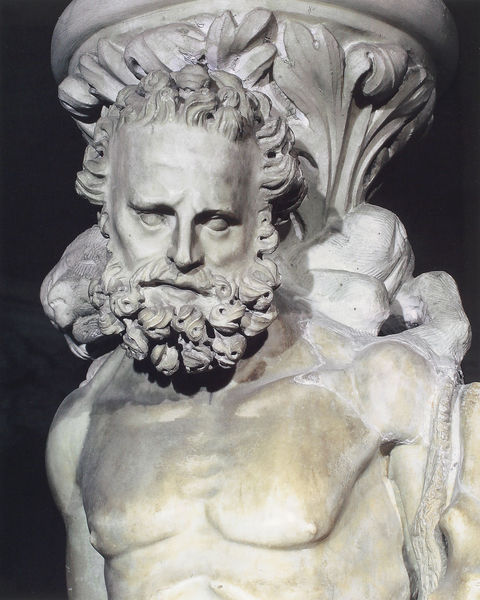
Titel: Kanzel
Künstler: Giovanni Pisano
Standort: Pisa, Dom (EU - I - Toskana)
Schlagwörter: blätter, himmel, kopf, mann, nackt, brust, marmor, mund, nase, säule, säulen, blick, bart, augen, gesicht, stein, kirche, figur, strick, locken, renaissance, skulptur, statue, detail, schlange, muskel, griechisch, heiliger, heilige, bildhauer, atlas, blattornament, bildhauee